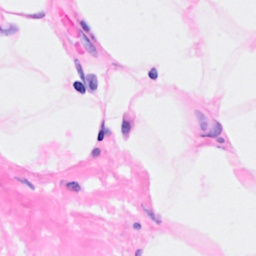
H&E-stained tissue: Breast